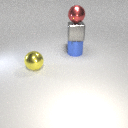
large blue metal cylinder below large gray metal cube